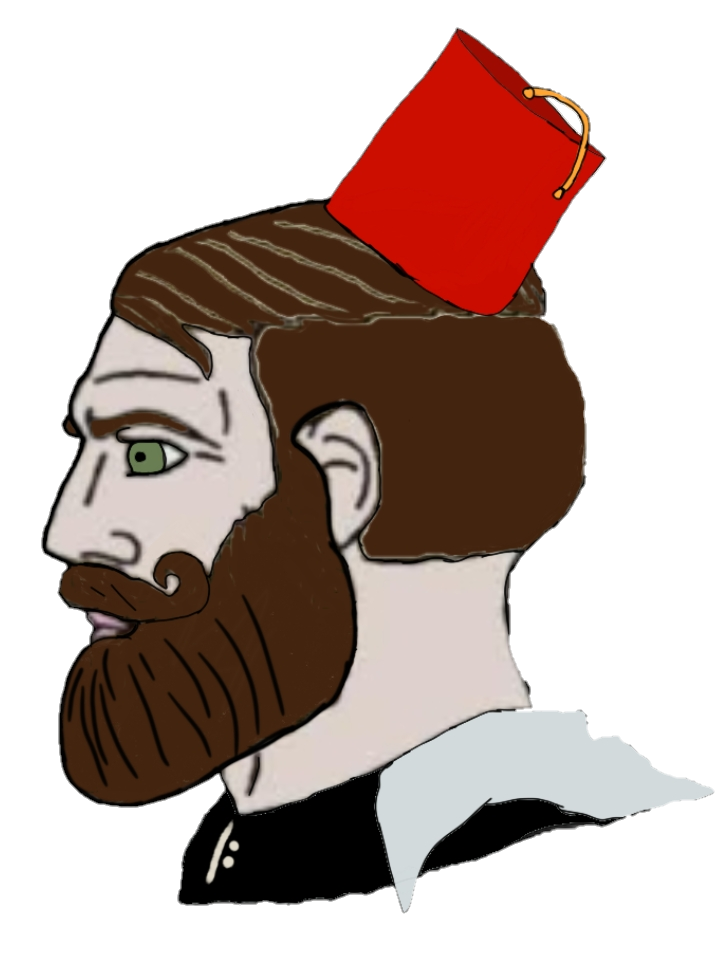
Label: 4_Yes_Chad